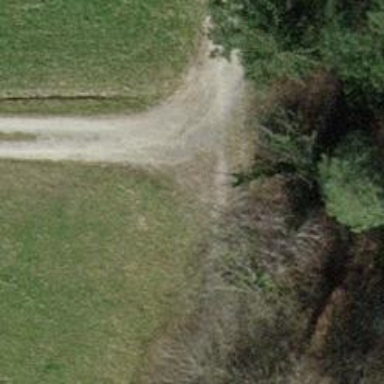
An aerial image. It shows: Pebblestone track with grade3 tracktype.